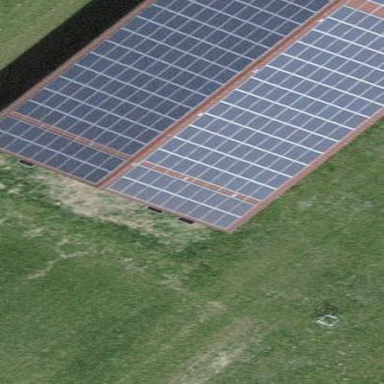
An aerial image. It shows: Solar power generator utilizing photovoltaic technology with solar photovoltaic panels.